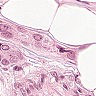
Metastatic tissue present: yes